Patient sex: M
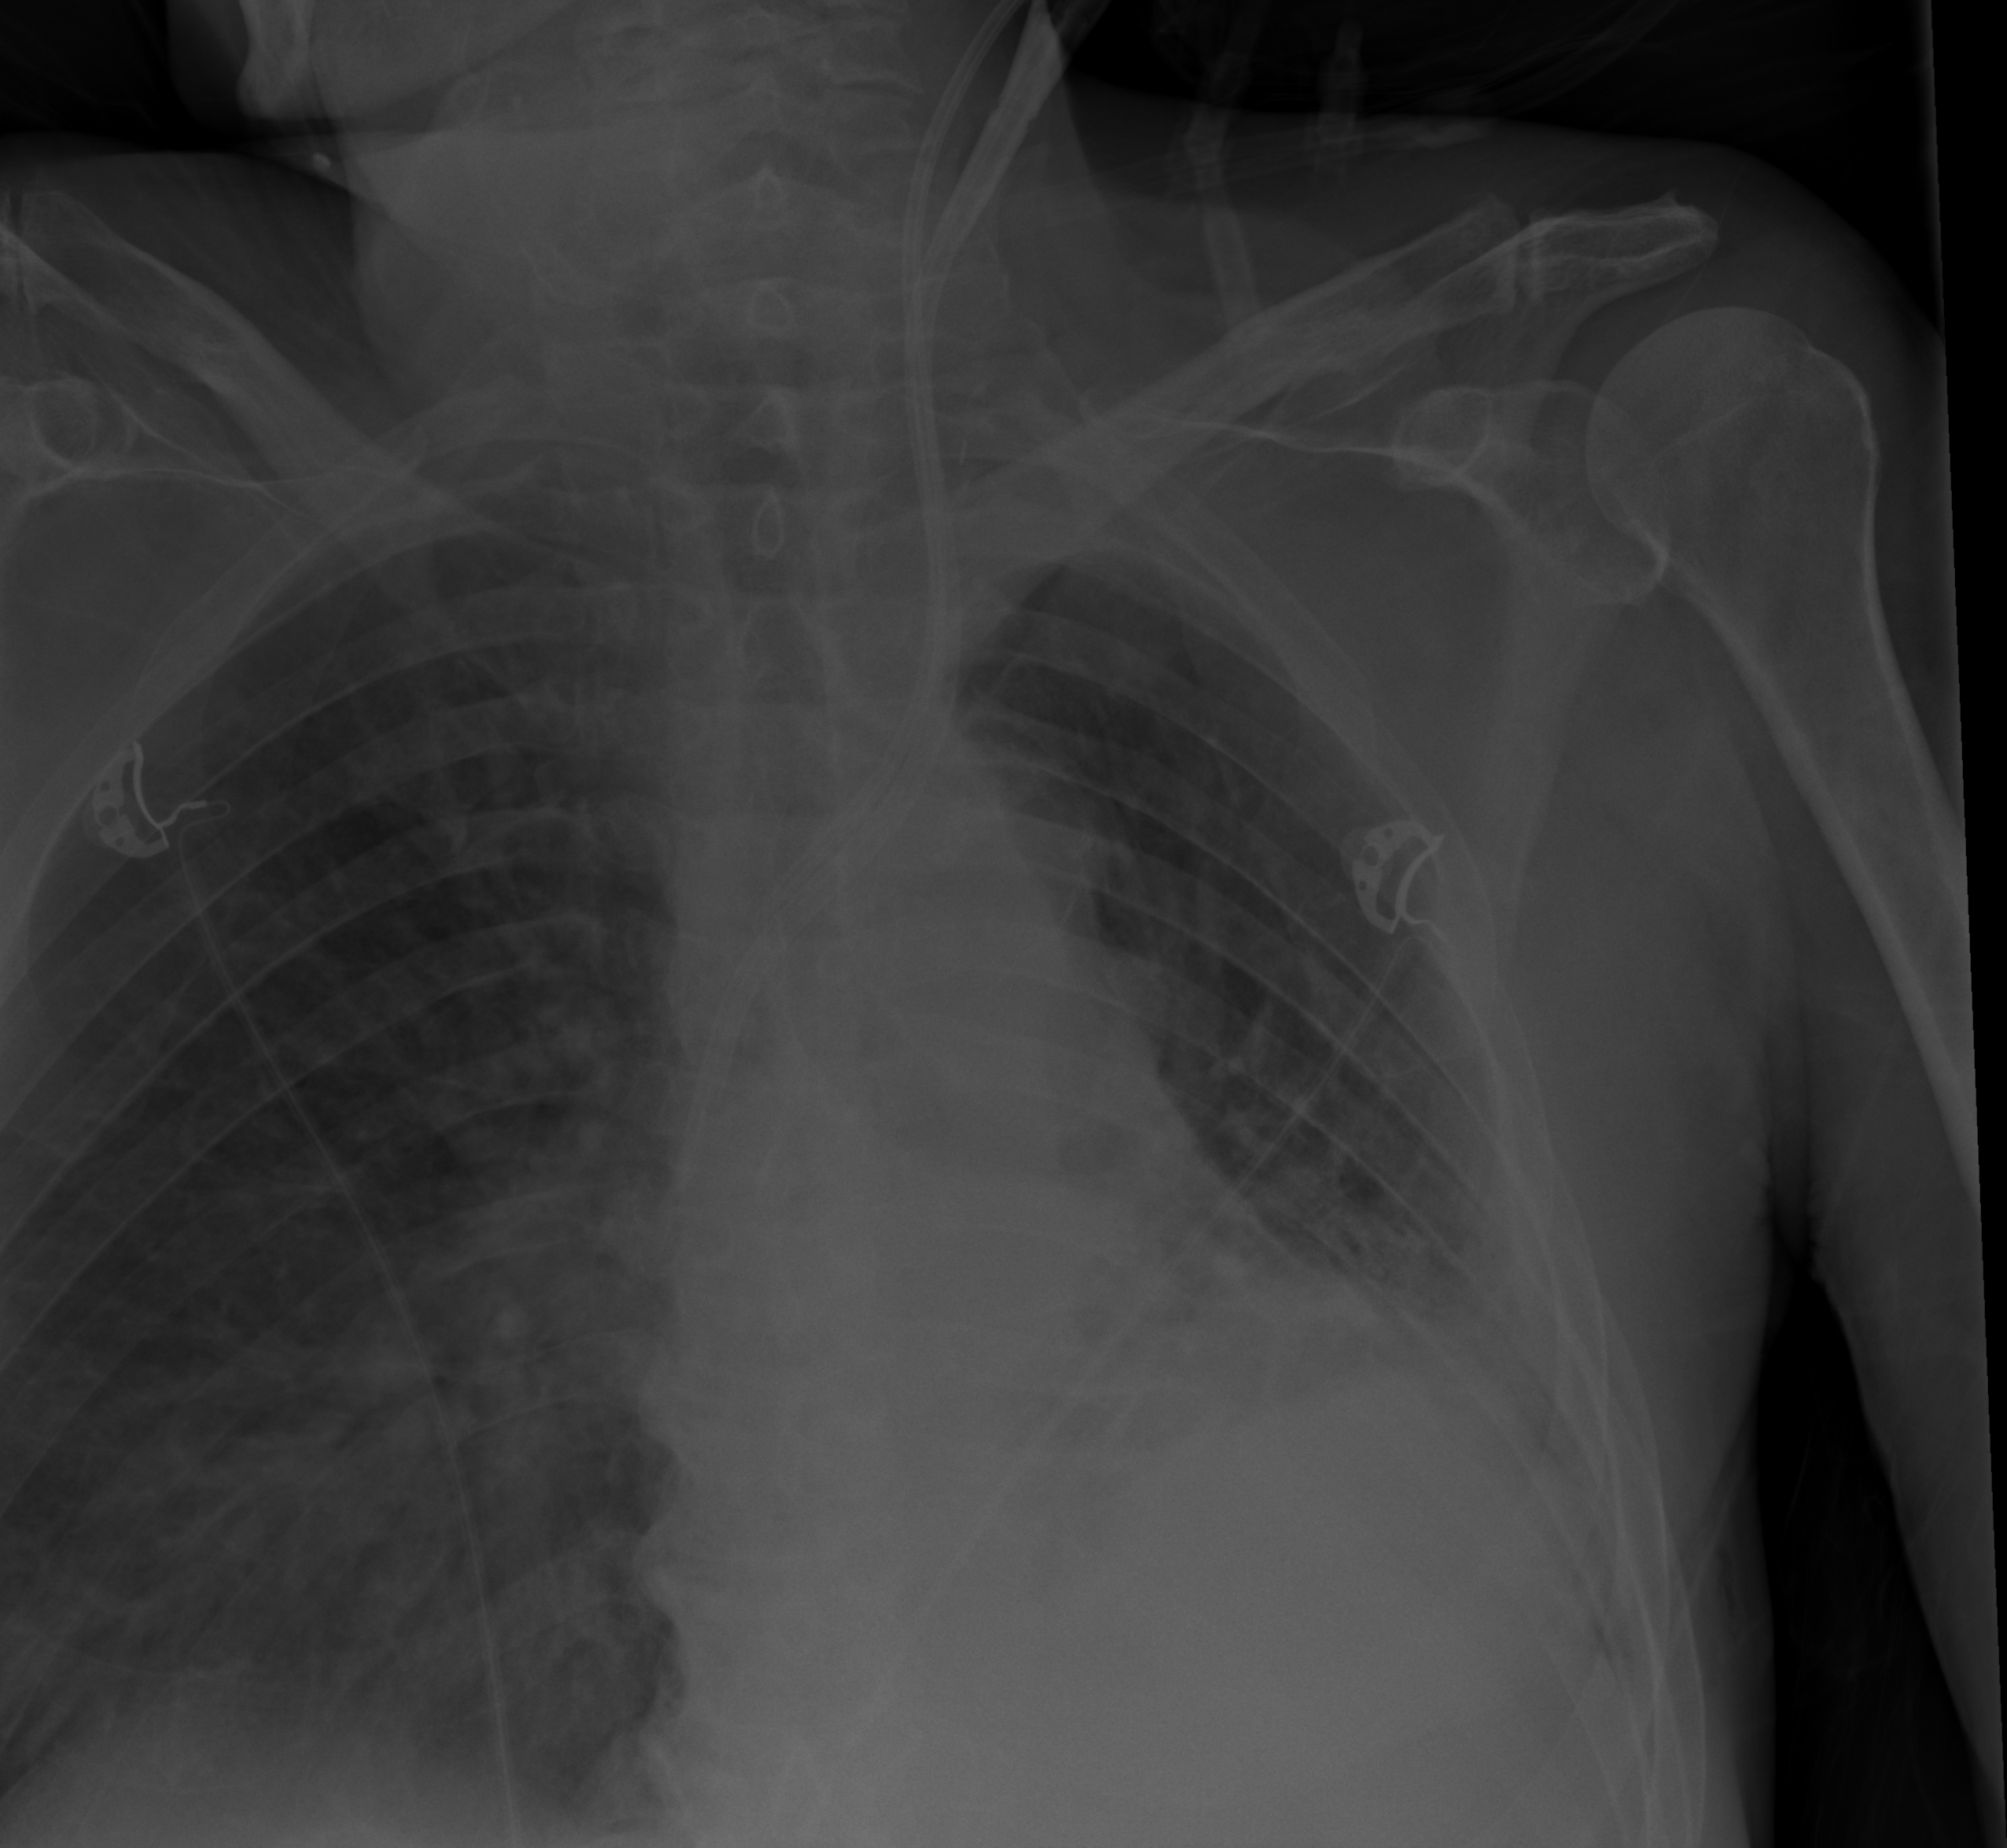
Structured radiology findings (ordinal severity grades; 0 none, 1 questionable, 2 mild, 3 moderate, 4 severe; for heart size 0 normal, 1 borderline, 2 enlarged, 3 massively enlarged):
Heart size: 2
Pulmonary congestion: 2
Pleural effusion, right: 2
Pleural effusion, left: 2
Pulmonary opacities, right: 0
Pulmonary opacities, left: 3
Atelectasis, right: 2
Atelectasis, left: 3